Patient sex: F
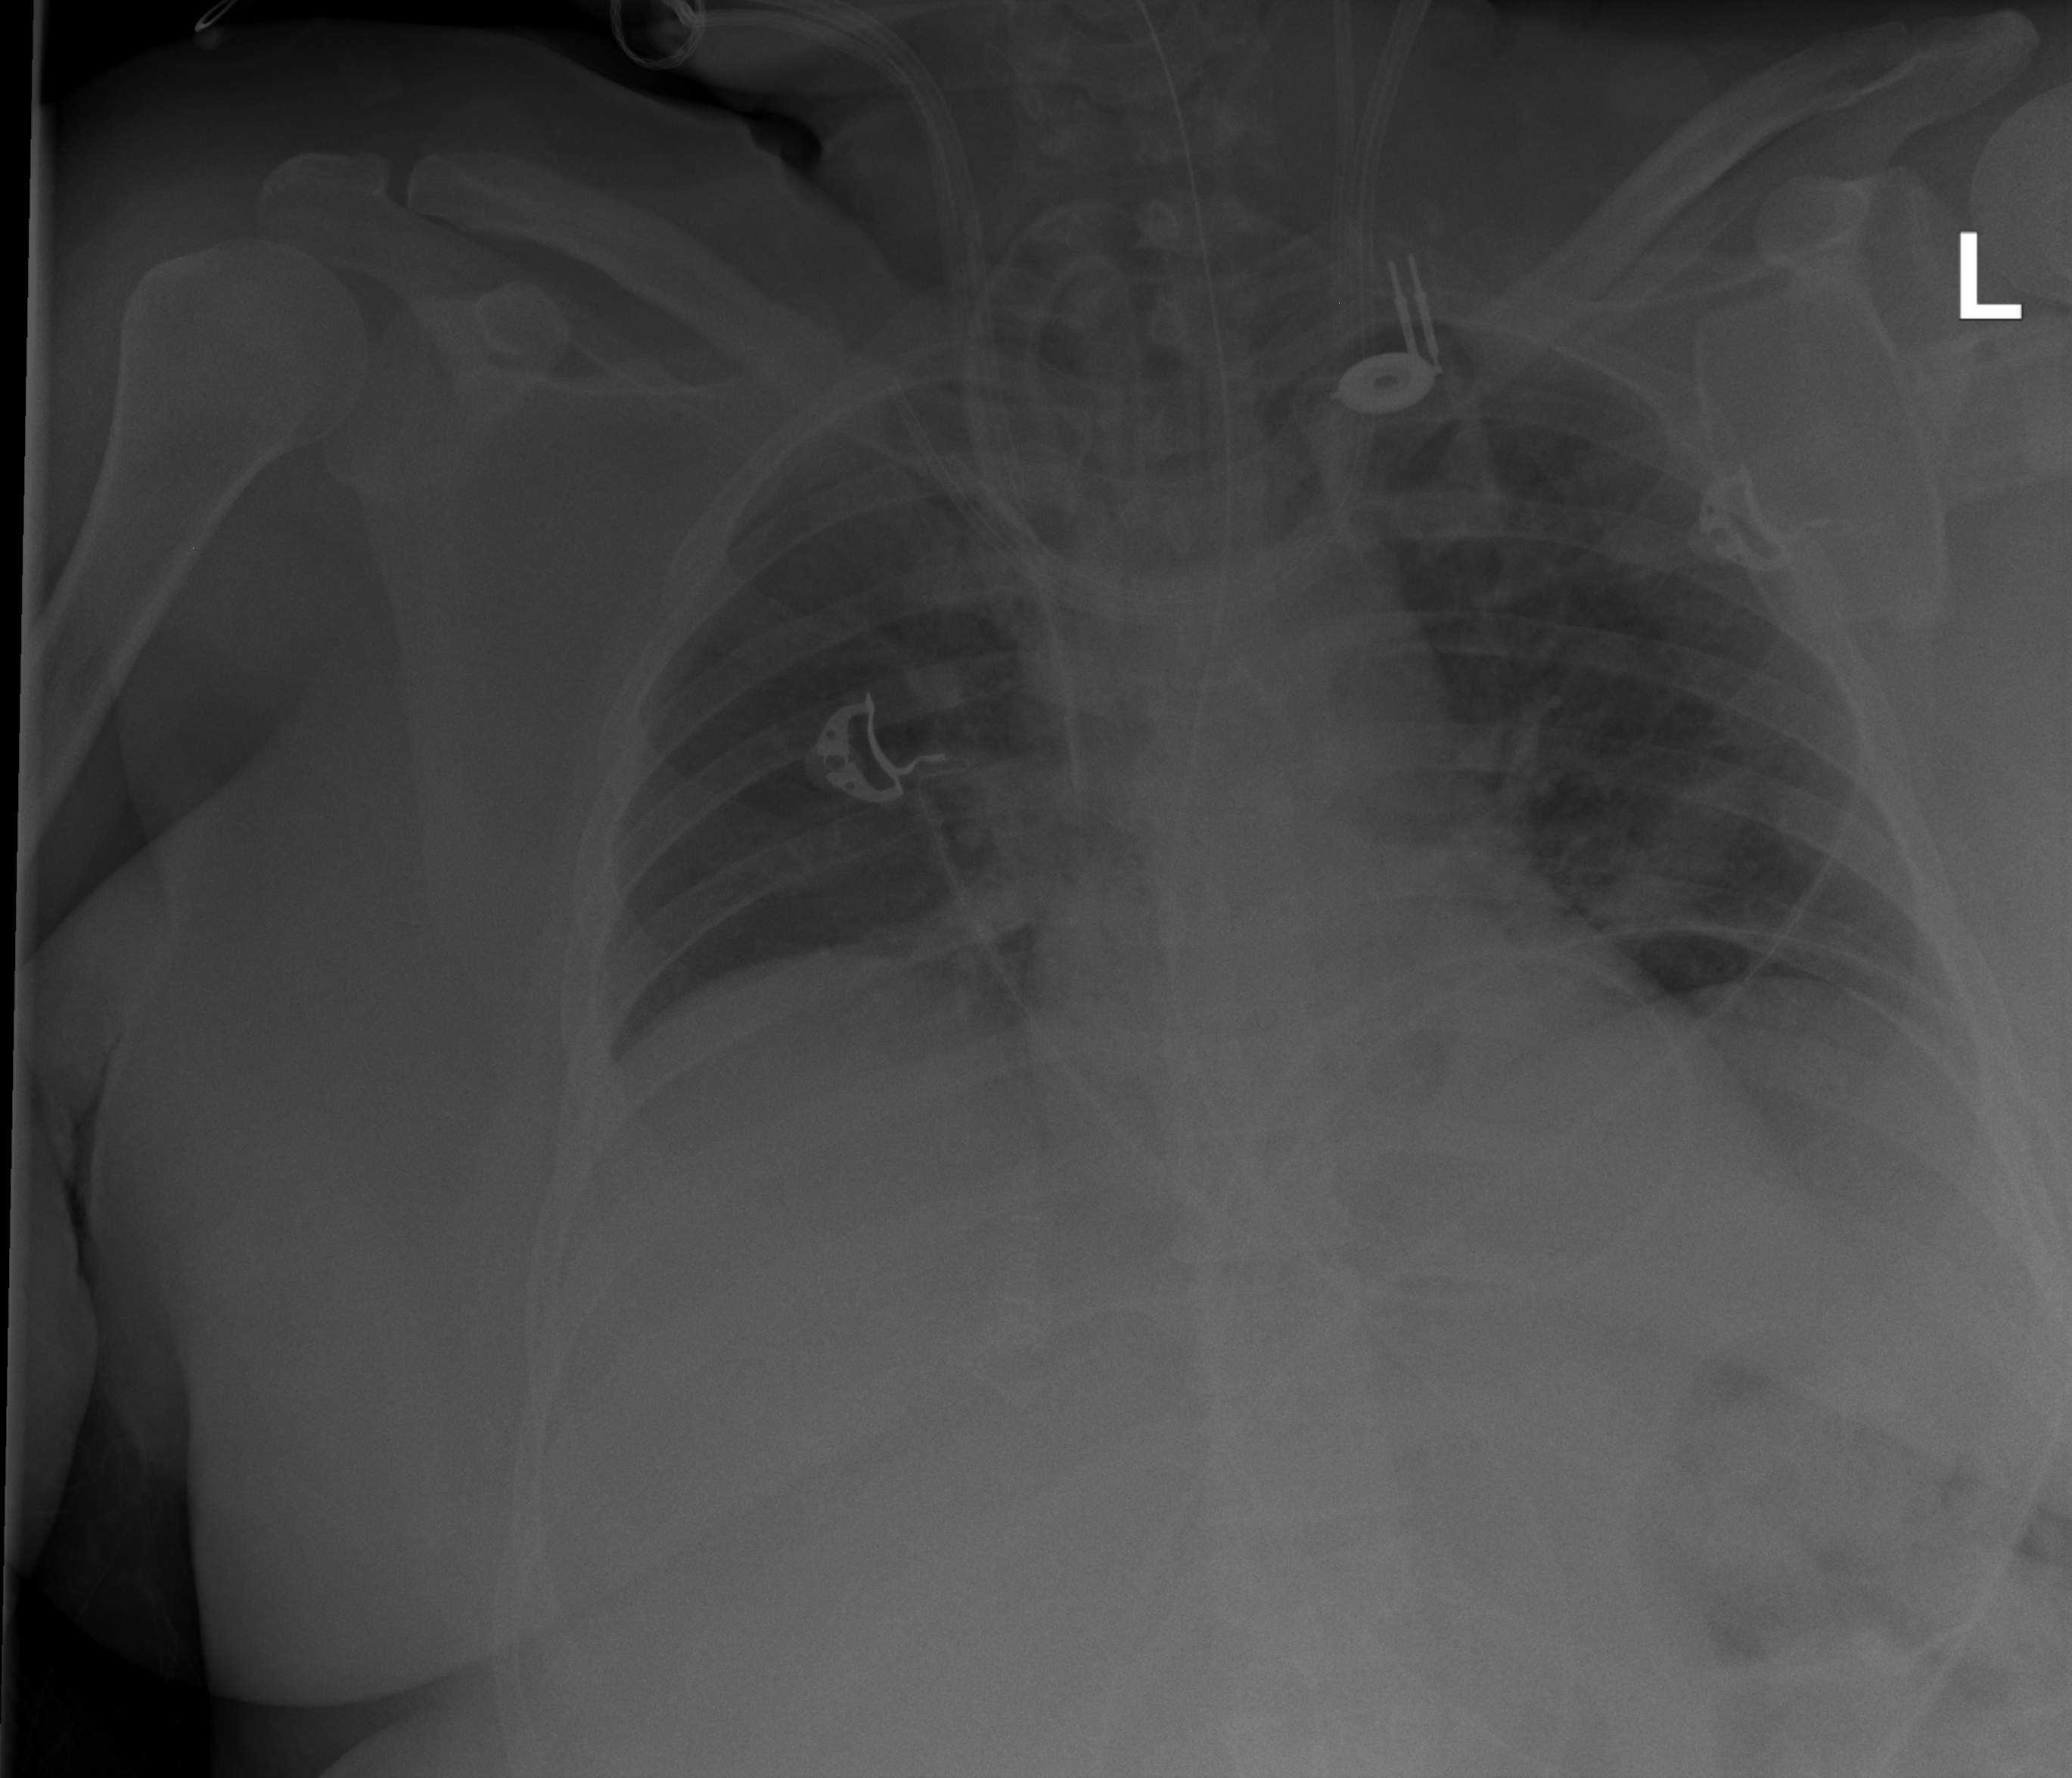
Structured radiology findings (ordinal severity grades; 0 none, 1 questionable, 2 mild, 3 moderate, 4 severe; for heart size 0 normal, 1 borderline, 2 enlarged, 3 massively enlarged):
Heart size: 0
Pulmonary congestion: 0
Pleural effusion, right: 0
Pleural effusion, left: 0
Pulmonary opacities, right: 0
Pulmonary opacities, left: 0
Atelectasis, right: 2
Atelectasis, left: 2